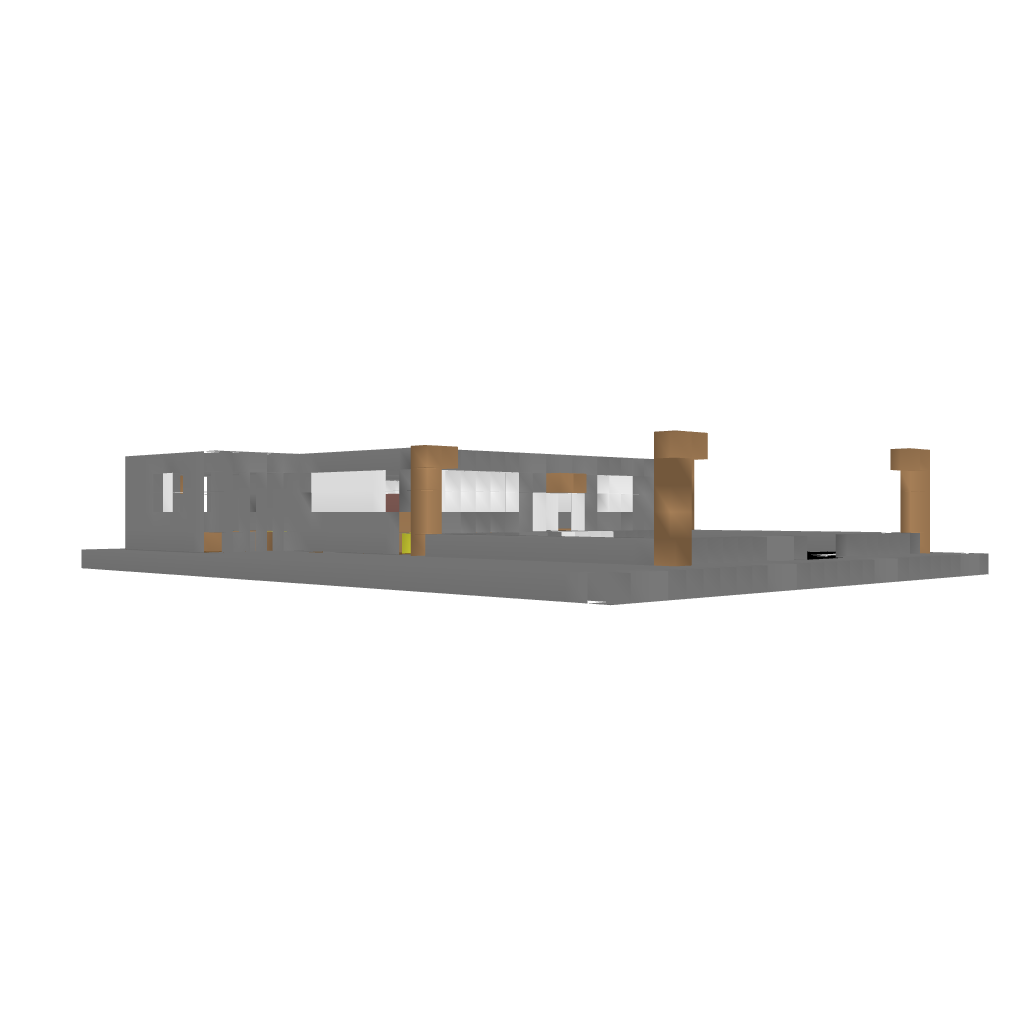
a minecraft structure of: Minecraft Grocery Store bad low quality